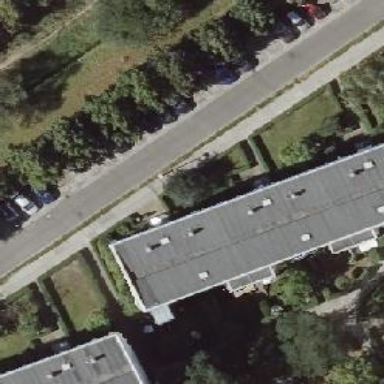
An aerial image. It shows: Street-side parking area.